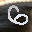
Label: 6